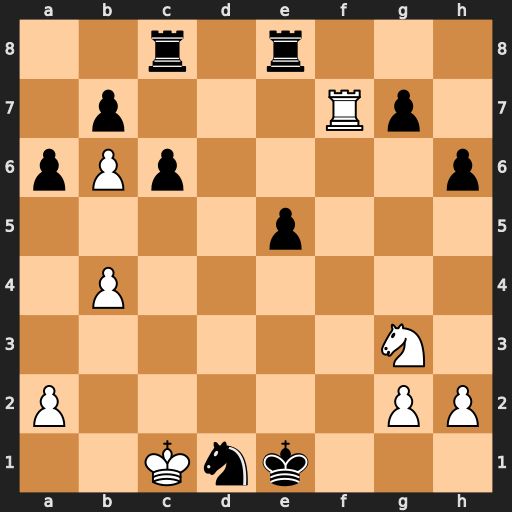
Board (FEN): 2r1r3/1p3Rp1/pPp4p/4p3/1P6/6N1/P5PP/2Knk3
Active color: w
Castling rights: -
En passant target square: -
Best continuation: Rf1#